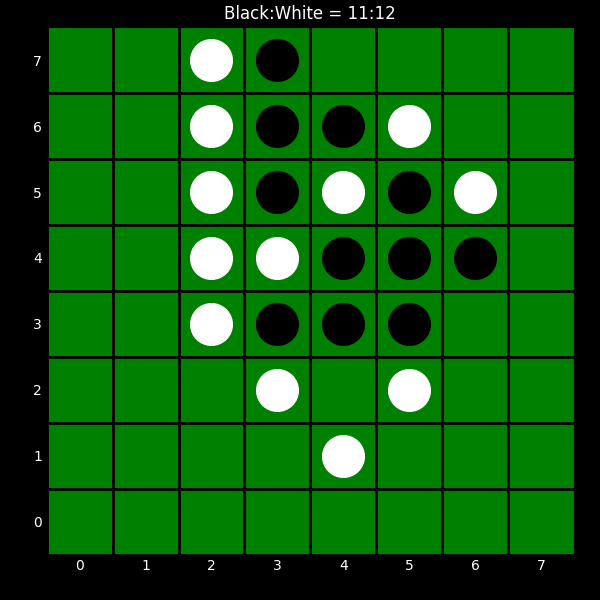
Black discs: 11
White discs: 12